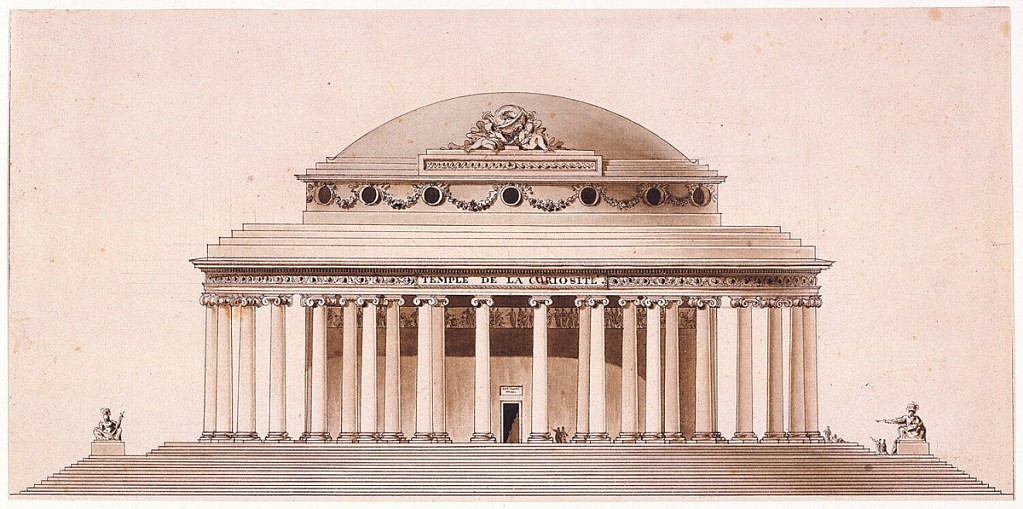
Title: Temple of Curiosity
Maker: Etienne-Louis Boullée, French, 1728–1799
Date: ca. 1790
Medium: Pen and black ink, brush and brown wash, blue watercolor, graphite on off-white laid paper
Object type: Drawing
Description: Steps lead to a platform with seated warriors at the corners, more steps lead to the colonnade surrounding the bottom part of a circular temple.  The top of the wall at the rear of the colonnade is surrounded by a frieze.  Steps rise over the entablature upon which a tambour supports a dome.  Festoons connect bull's eyes in the tambour.  A group of figures supporting an eye sphere is shown on a pedestal at the front side of the dome.